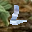
Label: 2